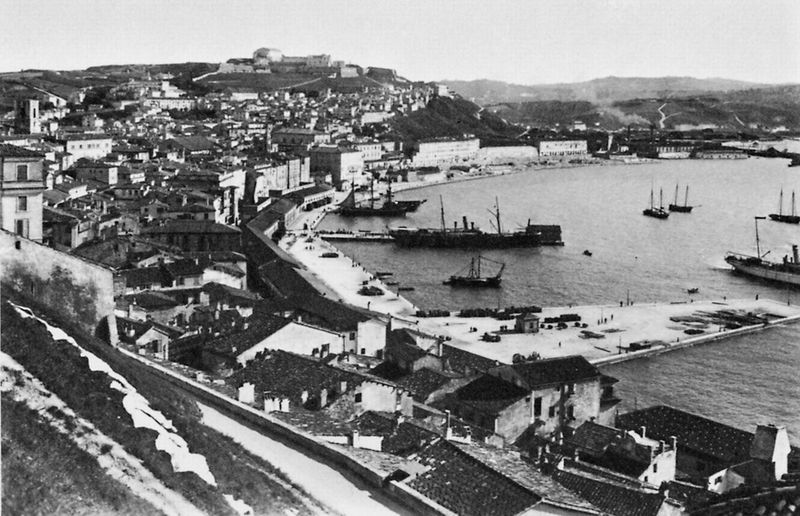
Titel: Blick auf den Hafen von Ancona
Künstler: Gebrüder Alinari
Schlagwörter: felsen, himmel, meer, wasser, weiß, bäume, stadt, ufer, grau, schwarz, strasse, gebäude, weg, häuser, hügel, gewässer, wege, boote, schiffe, segelschiffe, wellen, italien, ort, berge, gebirge, dächer, hafen, anleger, kai, kaimauer, masten, promenade, pier, bucht, segelboote, foto, fotografie, ortschaft, photographie, becken, schwarzweiß, photo, aufnahme, hafenstadt, hafenanlage, anlege, chwerk, landesteg